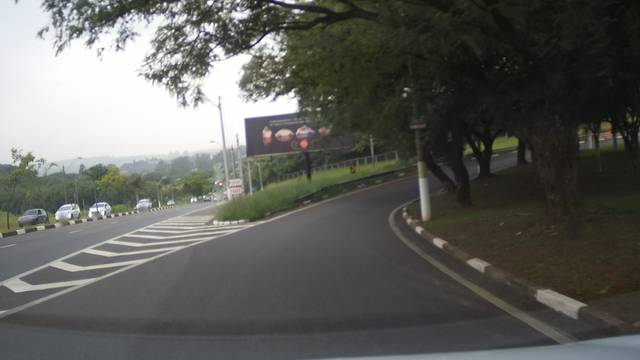
Region: Brazil
Coordinates: -22.903, -47.03